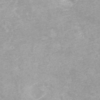
Label: not_dusty